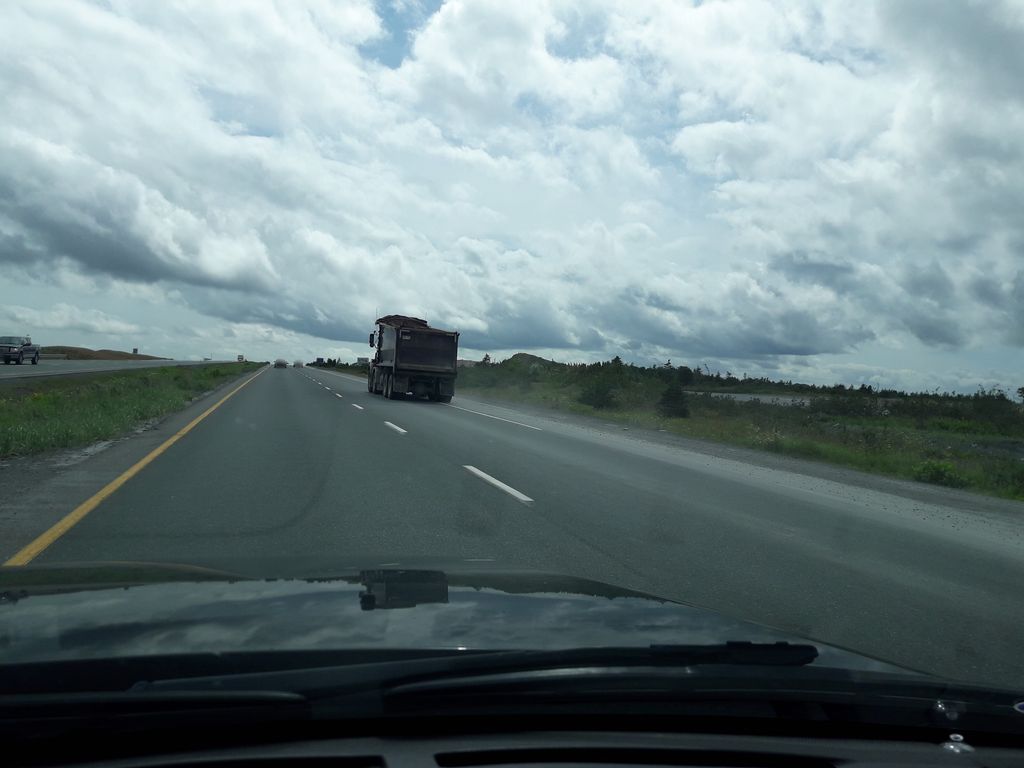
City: st_johns